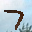
Label: 7